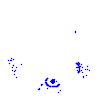
Particle: proton